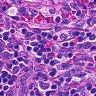
Metastatic tissue present: no